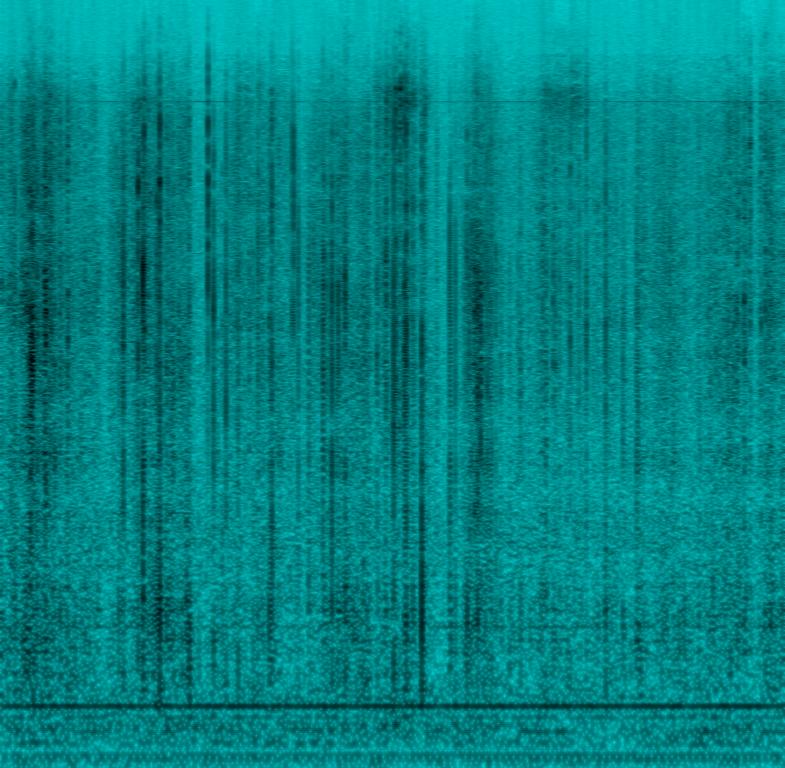
This is an ASMR clip which features a sound that is crackly and fuzzy. We also hear the ambient tone of a room - possibly an air conditioner in the background.